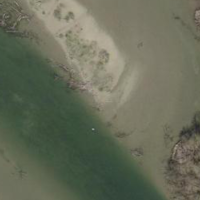
EUNIS habitat code: 15
Species observed at this site:
Certhia brachydactyla
Tachybaptus ruficollis
Corvus corone
Podiceps cristatus
Fulica atra
Anas crecca
Dendrocopos major
Aegithalos caudatus
Buteo buteo
Anthus pratensis
Gallinago gallinago
Chroicocephalus ridibundus
Poecile palustris
Phylloscopus collybita
Larus michahellis
Cygnus olor
Gallinula chloropus
Ardea alba
Erithacus rubecula
Tringa glareola
Sitta europaea
Garrulus glandarius
Tringa stagnatilis
Falco tinnunculus
Picus viridis
Tringa nebularia
Cyanistes caeruleus
Mergus serrator
Phoenicopterus roseus
Anas platyrhynchos
Chloris chloris
Aythya ferina
Aythya fuligula
Fringilla coelebs
Mareca penelope
Carduelis carduelis
Turdus merula
Passer montanus
Calidris alpina
Phalacrocorax carbo
Columba palumbus
Spatula clypeata
Mareca strepera
Egretta garzetta
Parus major
Mergus merganser
Milvus milvus
Anser anser
Calidris pugnax
Ciconia ciconia